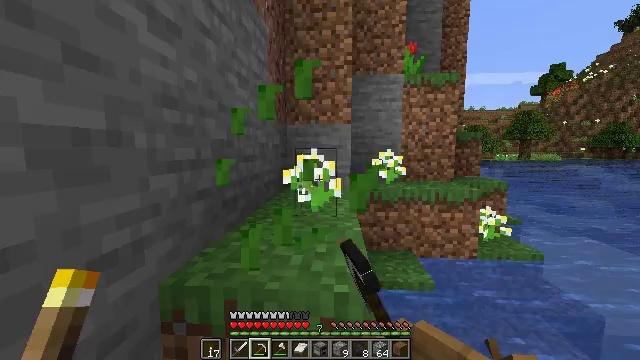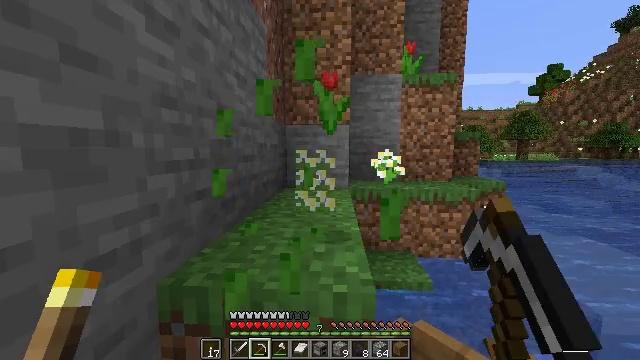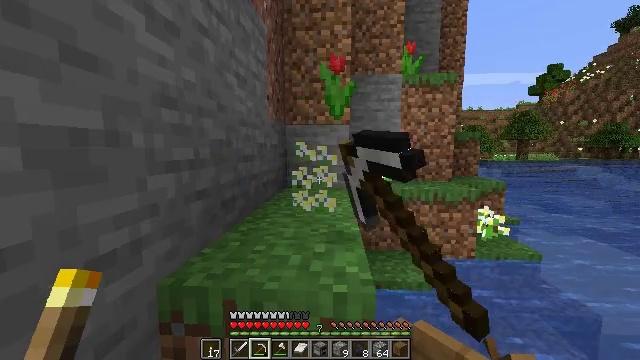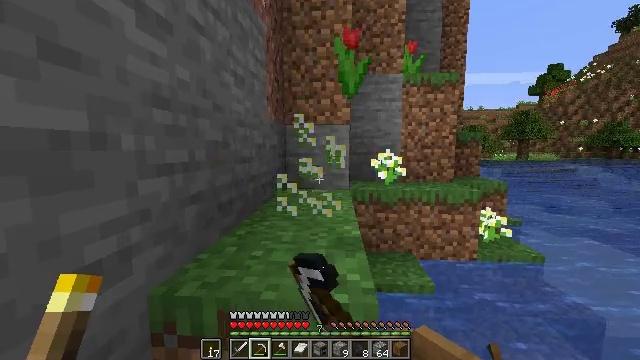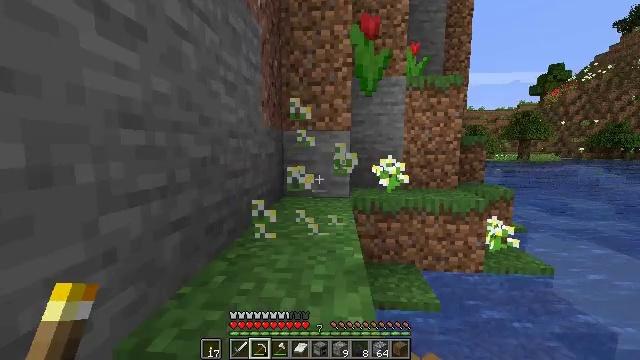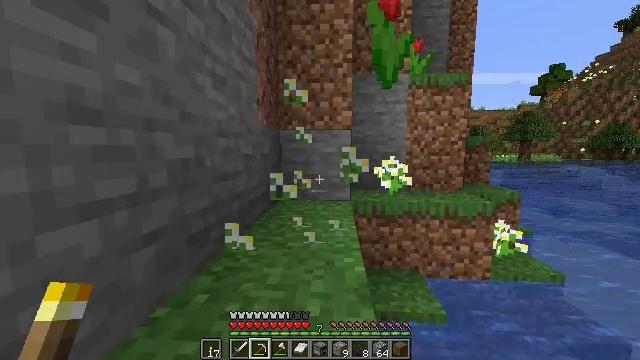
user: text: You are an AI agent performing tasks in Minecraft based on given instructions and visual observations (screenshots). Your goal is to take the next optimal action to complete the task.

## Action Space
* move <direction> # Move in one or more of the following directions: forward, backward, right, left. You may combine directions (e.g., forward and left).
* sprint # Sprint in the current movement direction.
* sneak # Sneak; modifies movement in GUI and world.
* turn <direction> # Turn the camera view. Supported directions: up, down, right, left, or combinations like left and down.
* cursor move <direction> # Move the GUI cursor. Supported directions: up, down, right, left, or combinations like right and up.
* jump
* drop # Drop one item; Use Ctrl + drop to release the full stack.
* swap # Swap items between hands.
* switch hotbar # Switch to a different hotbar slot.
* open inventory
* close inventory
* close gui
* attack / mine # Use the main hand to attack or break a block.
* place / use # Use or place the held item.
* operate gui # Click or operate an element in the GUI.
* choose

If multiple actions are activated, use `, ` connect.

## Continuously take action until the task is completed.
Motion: motion action
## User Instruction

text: Break the azure bluet to pick it up.
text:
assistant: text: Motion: attack / mine
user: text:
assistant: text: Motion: attack / mine
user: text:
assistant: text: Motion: move forward
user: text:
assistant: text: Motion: move forward
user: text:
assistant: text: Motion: move forward
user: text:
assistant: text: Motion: no_op